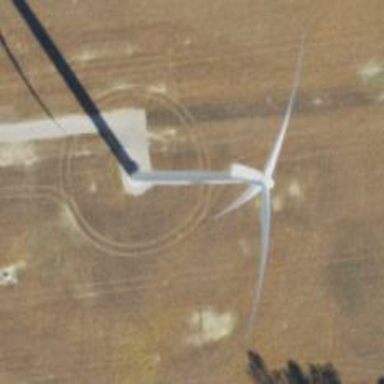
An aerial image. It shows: Wind generator powered by horizontal axis wind turbine.